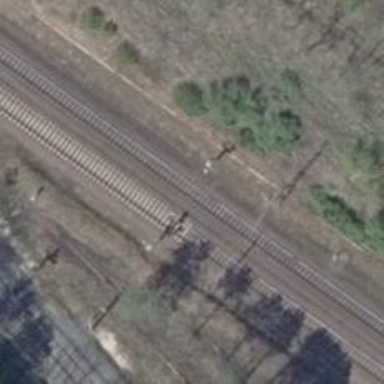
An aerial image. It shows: Railway signal.